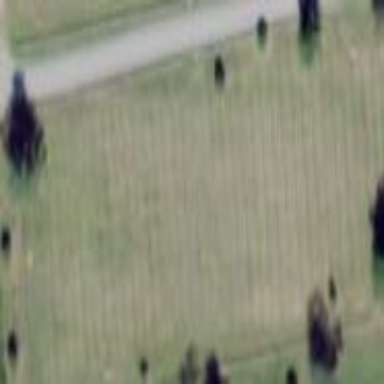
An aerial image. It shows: Cemetery.